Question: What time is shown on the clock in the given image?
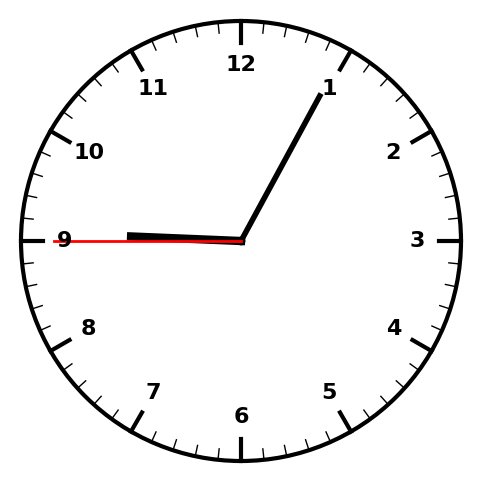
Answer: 09:04:45